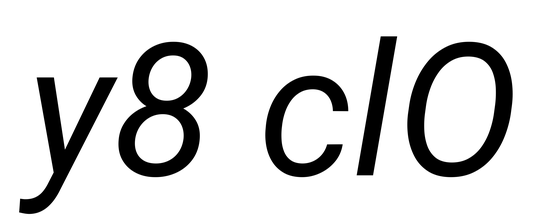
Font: Roboto-Italic_Italic